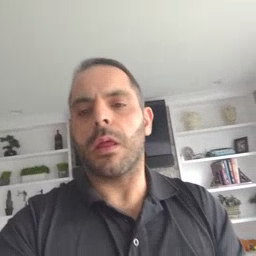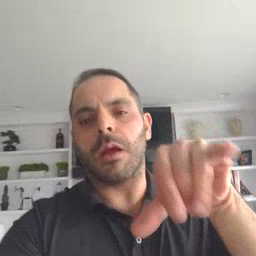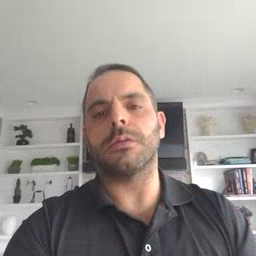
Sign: that